Interaction volume radius: 10 \u00c5
Interaction volume height: 25 \u00c5
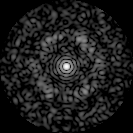
Disorder parameter: 0.7789